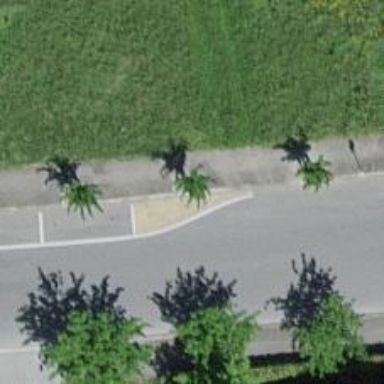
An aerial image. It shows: Street tree with broadleaved leaves.